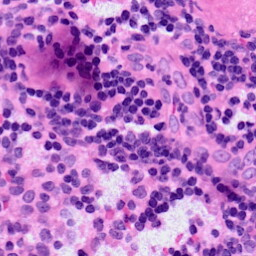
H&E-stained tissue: LymphNode